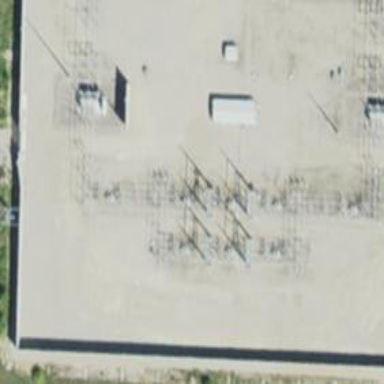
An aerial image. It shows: Switch used for power control.